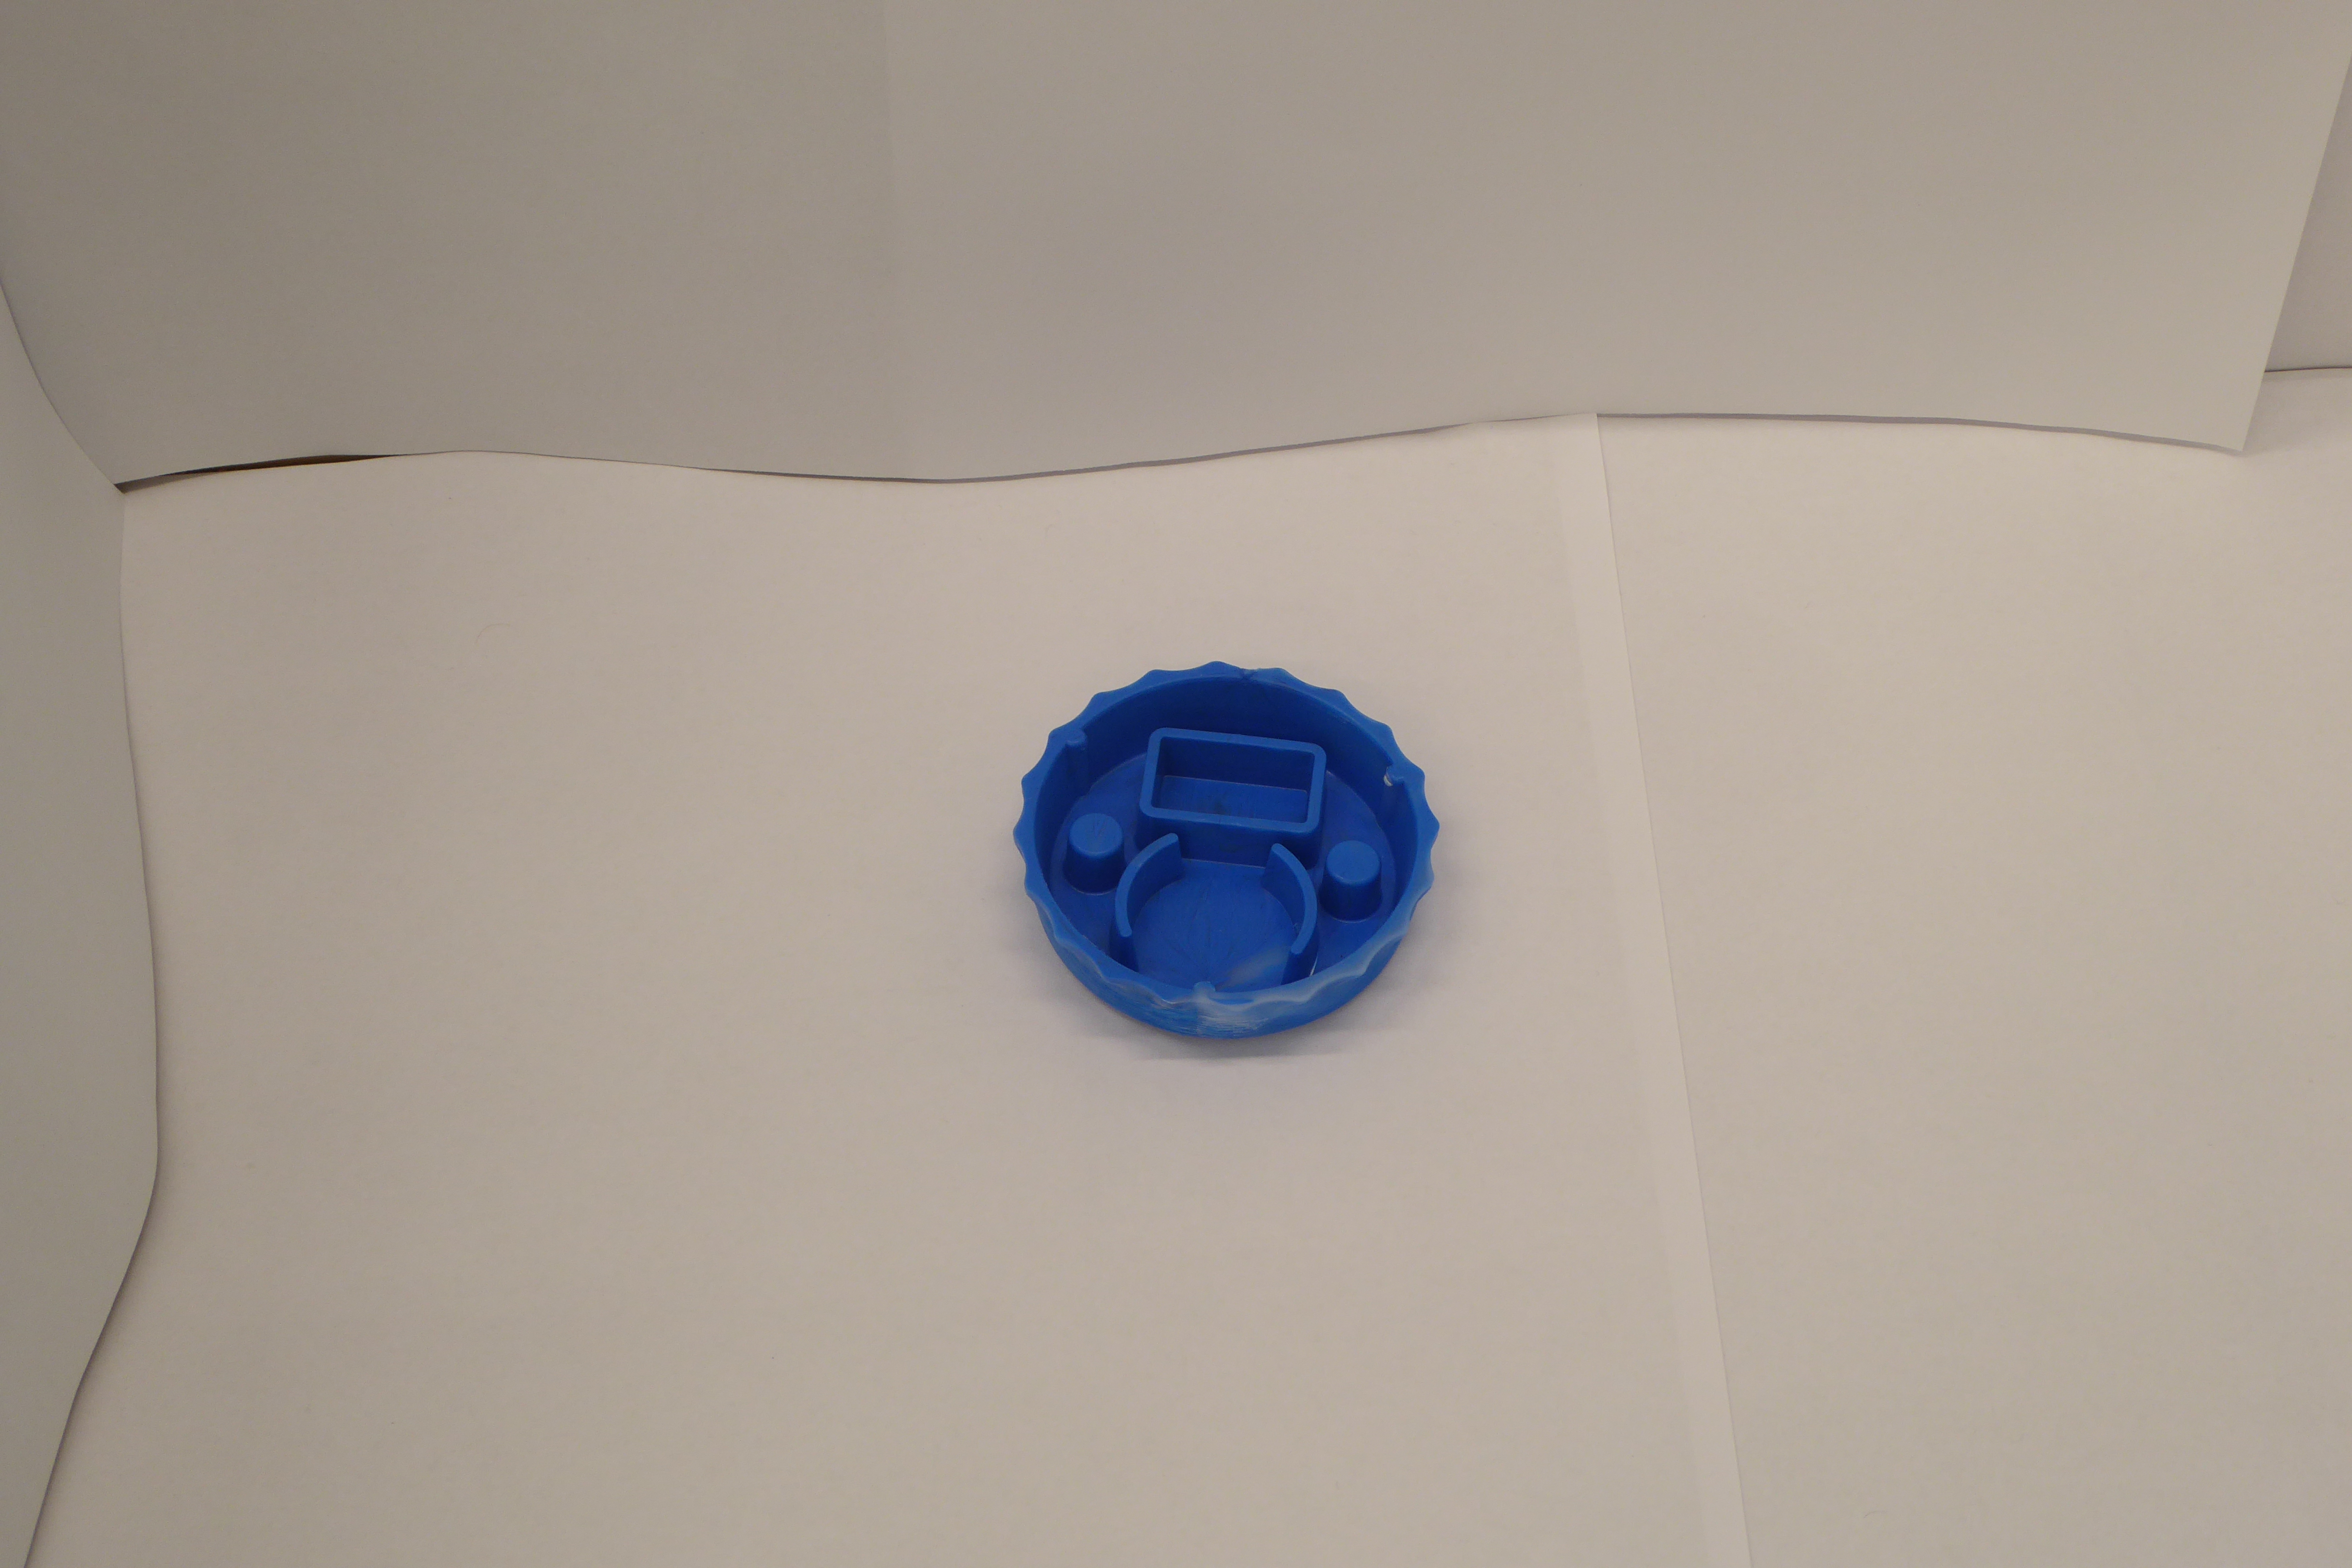
Label: Bottle Opener - Cover